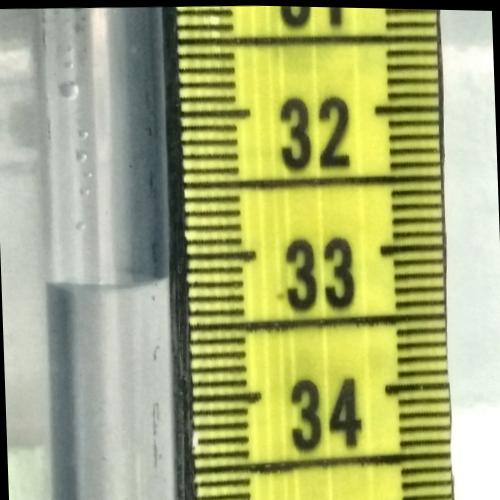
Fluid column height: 33.2 cm